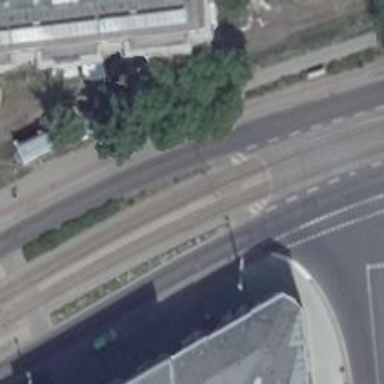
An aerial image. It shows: Uncontrolled railway crossing.